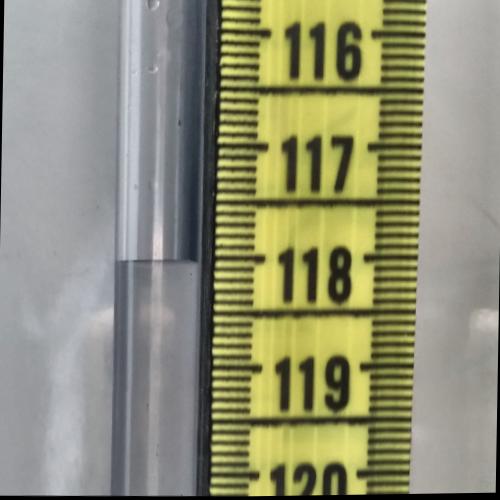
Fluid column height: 118.0 cm